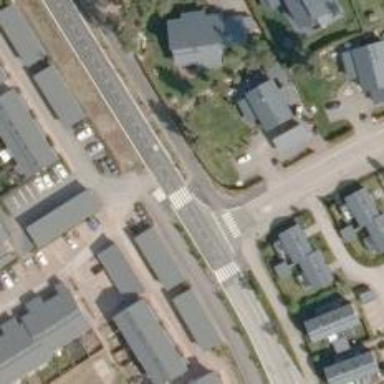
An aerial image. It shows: Asphalt cycleway.